Question: Maybe it's awkward, but I can't run .sh file on Windows when working in Git shell. Probably I have to install something, but I thought that Git will support that bash command (I know Windows don't use sh files).
I am doing installation steps from <URL>.
I've tried open it with Git shell, but failed... and proceed with installation steps from GameClosure tutorial?**
Here is a screenshot (alert in polish, but I think you all know this message).

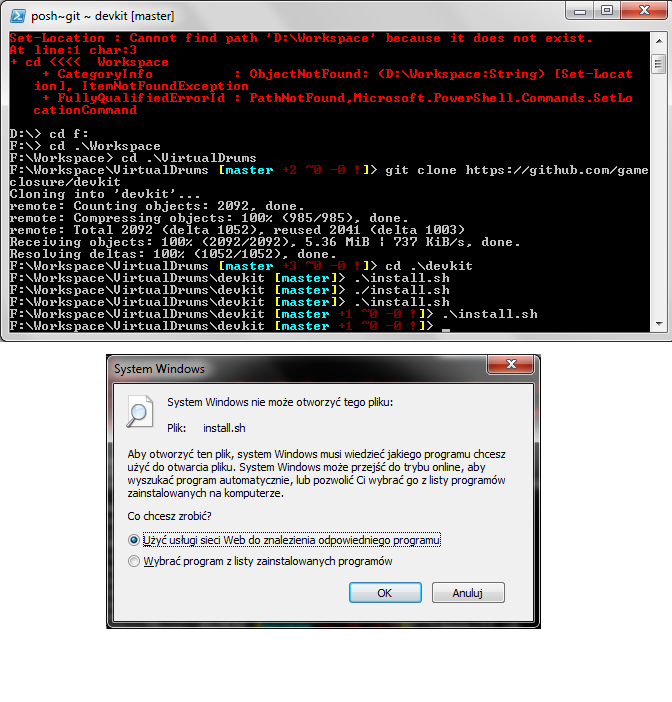
Answer: Try using the 'git-bash' available with <URL> shortcut.
<URL> would explain why '*.sh' scripts cannot run on it.
The <URL> that there actually is a setting in the GitHub for Windows app, that can set up Git Bash as the default command line tool.